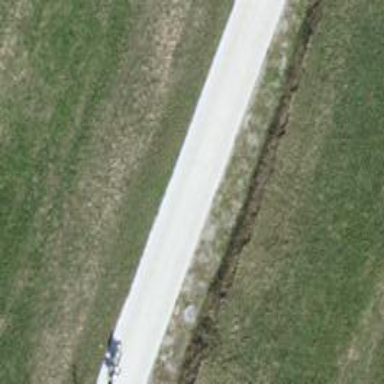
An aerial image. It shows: Concrete track with grade 1 standard.